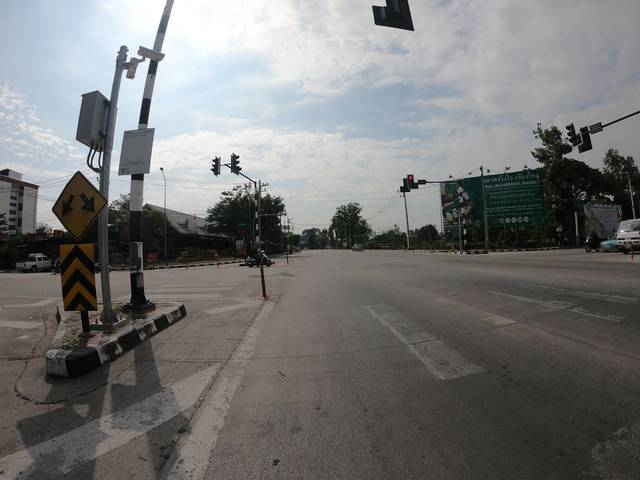
Region: Thailand
Coordinates: 18.805, 98.995